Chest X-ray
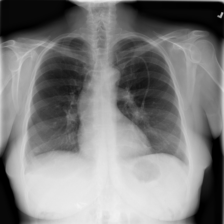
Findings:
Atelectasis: negative
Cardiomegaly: negative
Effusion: positive
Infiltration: negative
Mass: negative
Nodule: negative
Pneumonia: negative
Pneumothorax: negative
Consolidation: negative
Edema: negative
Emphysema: negative
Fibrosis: positive
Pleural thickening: negative
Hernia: negative